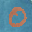
Label: 0